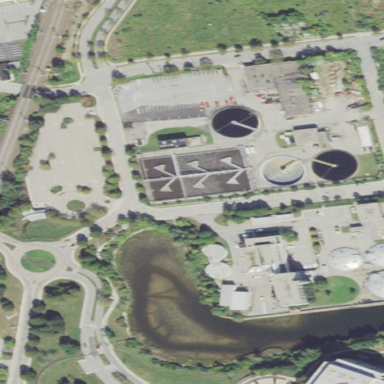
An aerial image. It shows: View of wastewater plant.